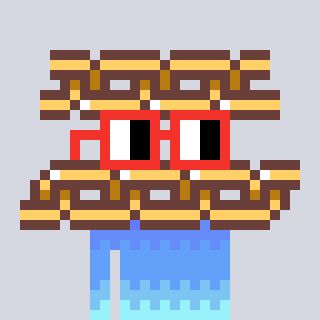
a pixel art character with square red glasses, a chain-shaped head and a hotbrown-colored body on a cool background